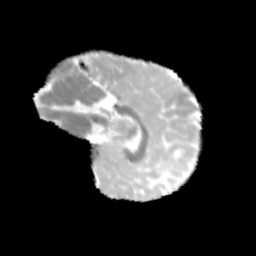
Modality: MD
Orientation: sagittal
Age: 9
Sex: male
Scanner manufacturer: siemens
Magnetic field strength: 3 T
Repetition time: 3.8 s
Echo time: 0.07 s